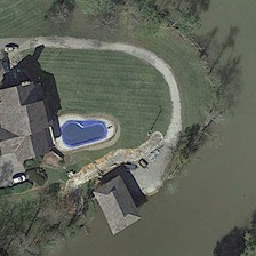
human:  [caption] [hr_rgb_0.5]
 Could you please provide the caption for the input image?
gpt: One building is near two sparkling green trees and rivers on two sides of the pond.

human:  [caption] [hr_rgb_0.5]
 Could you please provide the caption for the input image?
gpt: The brown roof house is built on the lawn with a swimming pool where some trees are growing.

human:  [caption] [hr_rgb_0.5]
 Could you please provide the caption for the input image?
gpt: A house with a brown roof was built on a lawn and a swimming pool with several trees growing around it.

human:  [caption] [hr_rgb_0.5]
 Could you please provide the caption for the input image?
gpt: a swimming pool sits in front of the smart house is surrounded by the meadow with a road stretched to it .

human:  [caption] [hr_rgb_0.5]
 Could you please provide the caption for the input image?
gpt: Two buildings with ponds are close to a river with sparse green trees on both sides.